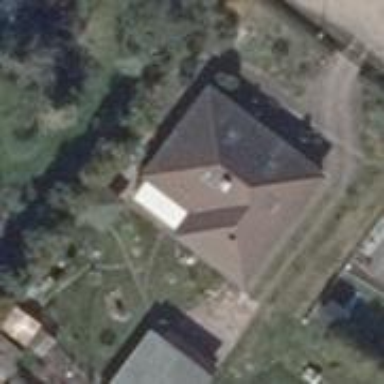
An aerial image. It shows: Simple and straightforward house.